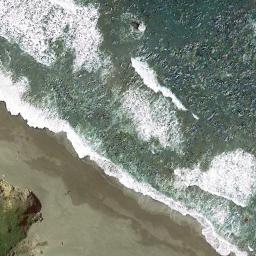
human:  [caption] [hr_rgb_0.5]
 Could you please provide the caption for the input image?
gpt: The beach with brown sand and a marine stack on the beach .

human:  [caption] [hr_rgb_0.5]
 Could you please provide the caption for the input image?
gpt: Taupe sand beach and rippled turquoise sea .

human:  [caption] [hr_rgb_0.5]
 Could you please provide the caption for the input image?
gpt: The huge waves beat against the beach .

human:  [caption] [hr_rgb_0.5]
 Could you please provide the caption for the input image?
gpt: There are white waves near the beach .

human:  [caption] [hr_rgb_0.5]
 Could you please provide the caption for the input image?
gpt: There are water marks on the beach .